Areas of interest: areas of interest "Exhibition and Convention Center"
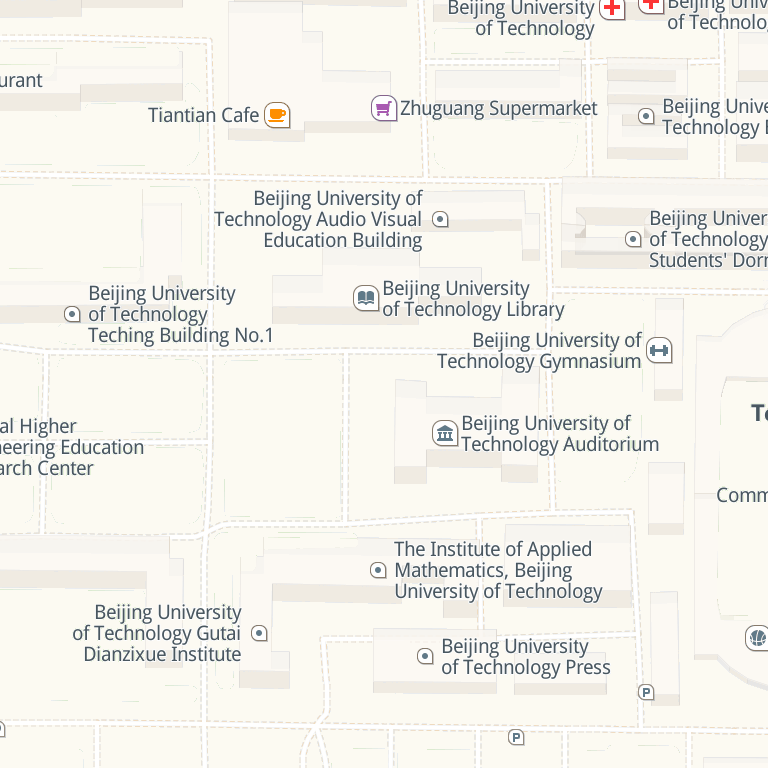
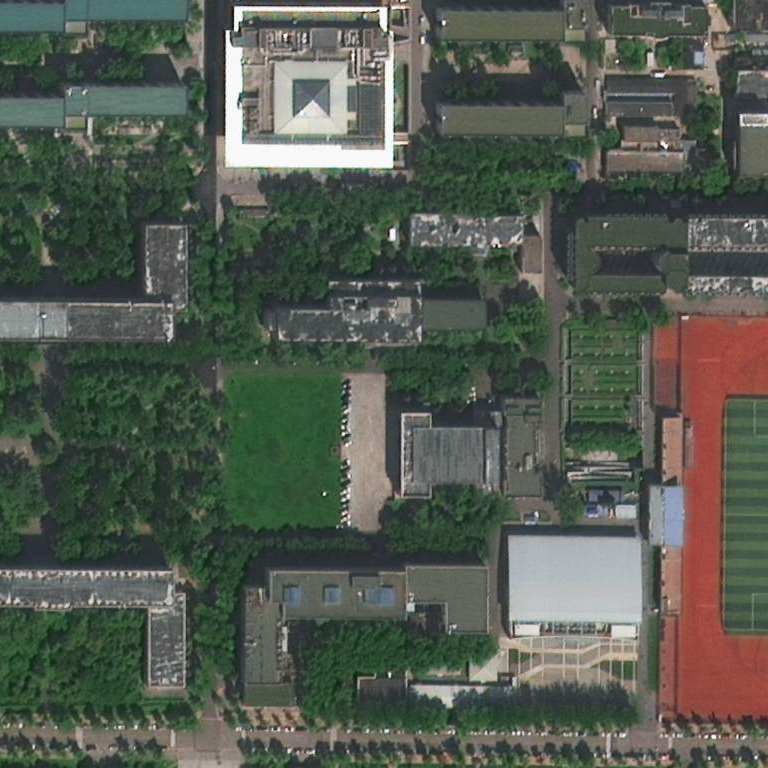